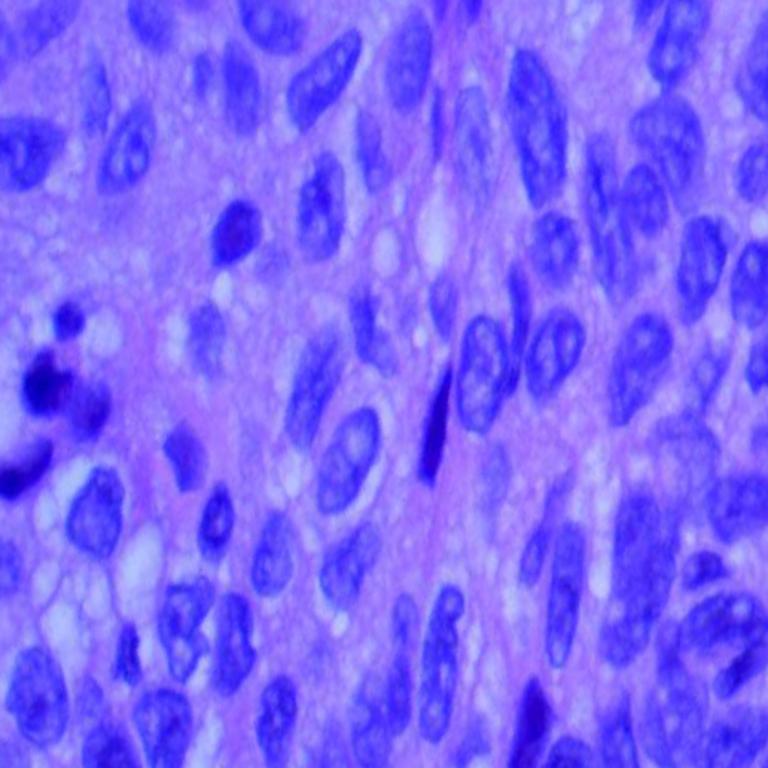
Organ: lung
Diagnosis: squamous carcinomas